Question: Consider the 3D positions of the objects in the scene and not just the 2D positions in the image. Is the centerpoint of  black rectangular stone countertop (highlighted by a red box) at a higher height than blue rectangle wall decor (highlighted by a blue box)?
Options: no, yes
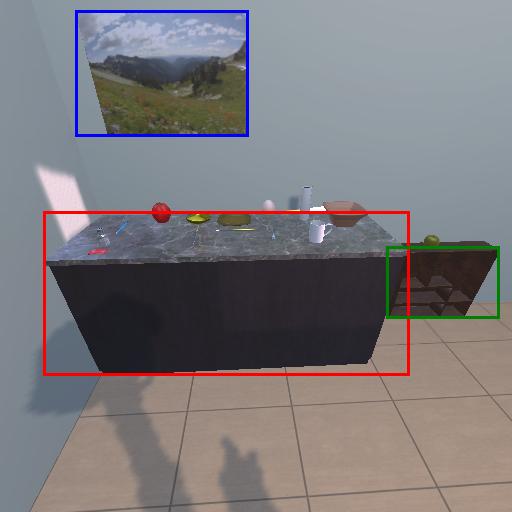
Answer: no